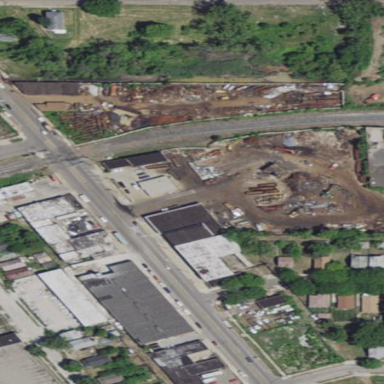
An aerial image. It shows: Scrap yard located in industrial area.